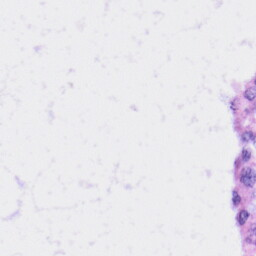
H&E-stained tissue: Liver